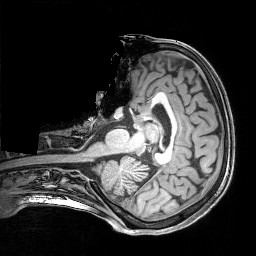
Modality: T1w
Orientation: axial
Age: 30
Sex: female
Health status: healthy